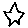
Label: star